Question: I am trying to calculate below summation

where 'f_j,f_j' are functions of q calculated before and 'q=sin(theta)' 'where theta varies[0,90]', and 'r_ij' is the respective distance bewteen each two elements I am doing this calculation for.
I used the 'sum()' function at first but it didn't work proberly as it returns a float number, but as q is changing and there's no summation for it I'm expecting an array!Ergo I gave it up.
My second approach was recursive function for calculating this summation,but I get so many errors and have no idea what is wrong with my code as I thing all the syntaxes are correct and I have no idea why I get errors or wrong values one after another!
'''
theta=arange(radians(0.5), radians(40.010), radians(0.03))
q=sin(theta)
f_q_1= 2*exp(-3*pow(q,2))+4*exp(-5*pow(q,2))+1.95
f_q_2=...
.
f_q_i(or j).
atom_positions= open('coordinates.txt','r')
lines = atom_positions.readlines()
for i in range(0, len(lines)):
line = lines[i]
values = line.split(" ")
for j in range(0,len(lines)):
if j<>i:
nextLine = lines[j]
nextLineValues = nextLine.split(" ")
r =sqrt((float(values[5])-float(nextLineValues[5]))**2 + (float(values[6])
-float(nextLineValues[6]))**2+(float(values[7])-float(nextLineValues[7]))**2)
line_len = len(lines)
def I_tot(line_len,i,f_i,f_j,r):
I=0
if i<line_len:
I=I+(f_i*f_j*sin(q*r)/(q*r))
return I + I_tot(line_len,i,f_i,f_j,r)
else:
return I
else:
plot(2*theta,I_tot)
show()
atom_positions.close()
'''
error:
'''
RuntimeError: maximum recursion depth exceeded while calling a Python object
'''
+This question is not a duplicate of recursive summation questions asked here before, As I checked them and couldn't find a solution to my problem.
---
I have also tried the function
'''
def I_tot():
I=0
for i in range(0,len(lines)):
I=I+(f_i*f_j*sin(q*r)/(q*r))
return I
'''
But I have no idea whether it gives me the correct summation or not, because the graph I get in the end is far from my expectation and indicates that this summation should not be correct.
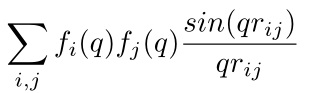
Answer: Recursion in Python is limited. I would try summation anyway.
Note that in Numpy's sum function, you have two parameters:
'''
def sum(a, axis=None, dtype=None, out=None, keepdims=False):
"""
Sum of array elements over a given axis.
Parameters
----------
a : array_like
Elements to sum.
axis : None or int or tuple of ints, optional
Axis or axes along which a sum is performed.
The default ('axis' = 'None') is perform a sum over all
the dimensions of the input array. 'axis' may be negative, in
which case it counts from the last to the first axis.
...
'''
The axis parameters tell it to sum in only sum of the dimensions. Meaning, if you sum along the 'q' and 'j' axis, you can still have a vector result in the 'q' axis .
You should have something similar to that.
'''
import numpy as np
qs = np.array([1,2,3]) #Generate sum qs.
r = np.array([[11,21, 41,51]]) #the r_ij compnent. as a 1D vector
#(you can get it using reshape() )
np.kron(qs,r.T).sum(axis=0) #a vector containing sum(q*r) for each q.
'''
Here, np.krons gives you
'''
array([[ 11, 22, 33],
[ 21, 42, 63],
[ 41, 82, 123],
[ 51, 102, 153]])
'''
and the summation gives
'''
array([124, 248, 372])
'''
A single element for each line.
You can easily generalize it to include 'f_i(q)' (a 2D array of the same structure), add 'sin', etc.